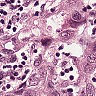
Metastatic tissue present: yes